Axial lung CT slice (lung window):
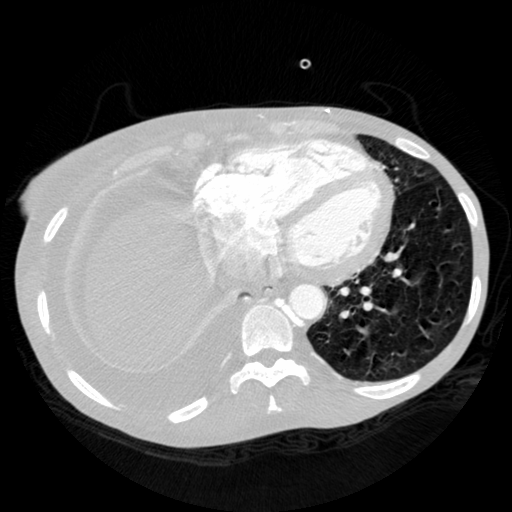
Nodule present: no